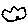
Label: cloud